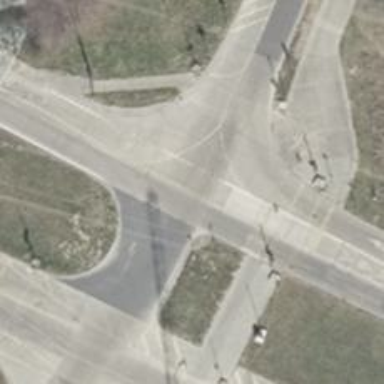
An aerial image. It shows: Secondary road with concrete surface and separate sidewalk.